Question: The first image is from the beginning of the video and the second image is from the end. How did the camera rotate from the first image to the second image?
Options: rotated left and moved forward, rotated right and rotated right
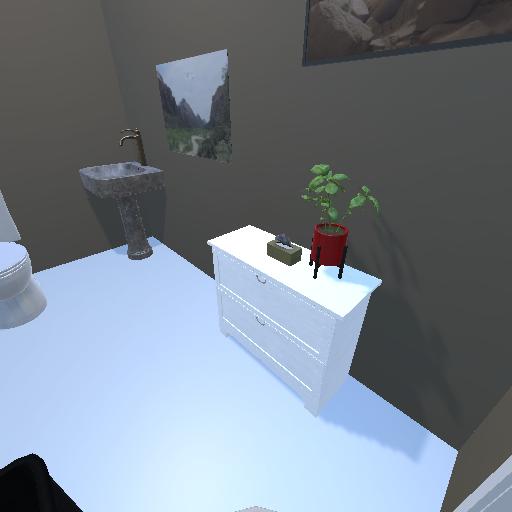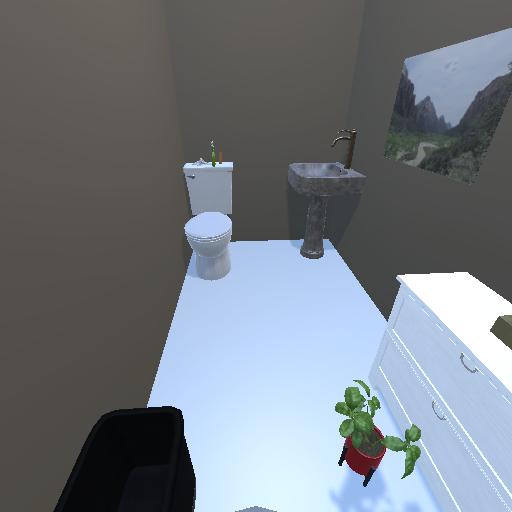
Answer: rotated left and moved forward